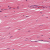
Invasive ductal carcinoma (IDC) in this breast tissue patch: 0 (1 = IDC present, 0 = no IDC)